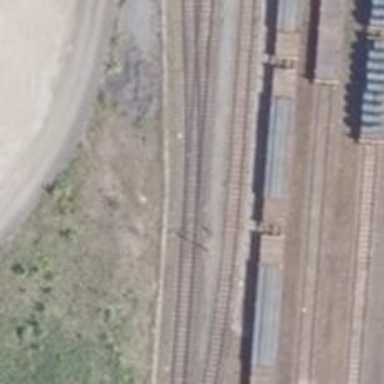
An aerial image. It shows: Railway switch.